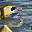
Label: 3